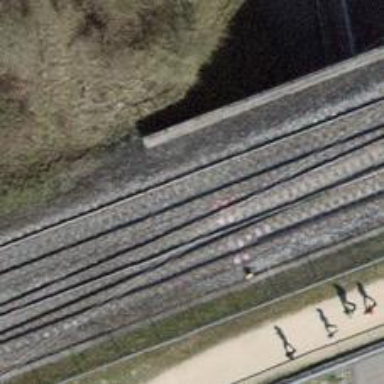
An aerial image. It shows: Single-track railway bridge with electrified contact line.